Field crop: maize
Growth stage: 2
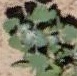
Species: chenopodium